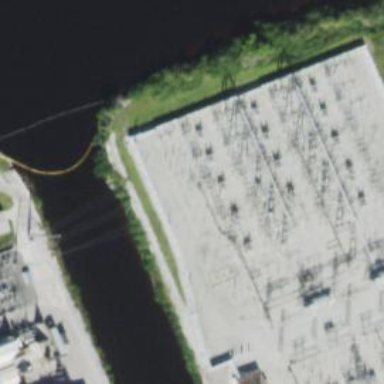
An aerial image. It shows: Switch for power supply.